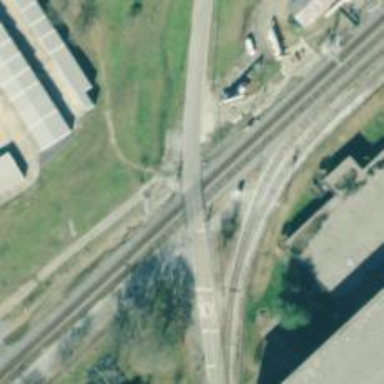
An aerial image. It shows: Level crossing with lights on the railway.